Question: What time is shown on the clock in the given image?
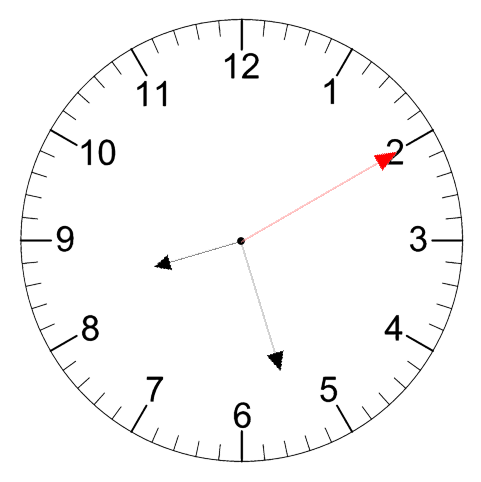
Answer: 08:27:10